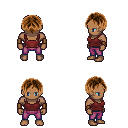
a pixel art fantasy rpg character, male body template, human, dark skin, maroon pirate shirt, magenta pants, brown parted hairstyle, leather bracers, four views (front, back, left, right), 2x2 character sprite sheet, small pixel art, hard edges, no anti-aliasing